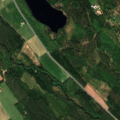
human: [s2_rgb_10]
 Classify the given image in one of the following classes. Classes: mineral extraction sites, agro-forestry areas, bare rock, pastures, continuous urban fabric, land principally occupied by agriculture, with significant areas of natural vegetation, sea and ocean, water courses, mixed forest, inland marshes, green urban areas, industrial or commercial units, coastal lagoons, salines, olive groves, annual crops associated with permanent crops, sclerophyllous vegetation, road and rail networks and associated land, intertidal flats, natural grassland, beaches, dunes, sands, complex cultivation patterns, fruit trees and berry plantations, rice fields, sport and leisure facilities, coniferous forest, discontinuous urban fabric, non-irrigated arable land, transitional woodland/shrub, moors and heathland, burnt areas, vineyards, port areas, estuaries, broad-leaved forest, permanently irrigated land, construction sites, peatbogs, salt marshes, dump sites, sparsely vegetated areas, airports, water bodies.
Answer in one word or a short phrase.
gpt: coniferous forest, mixed forest